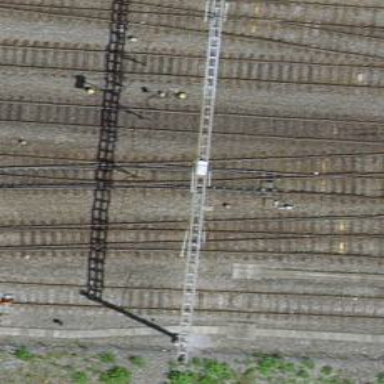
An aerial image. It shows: Railway switch.